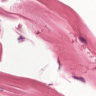
Metastatic tissue present: no